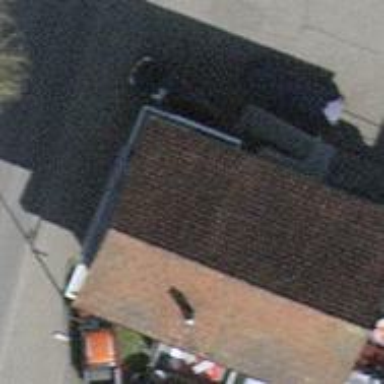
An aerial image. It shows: Shop that sells cars.